Aerial crown-view tile of a tropical tree (Barro Colorado Island, Panama), acquired 20250616:
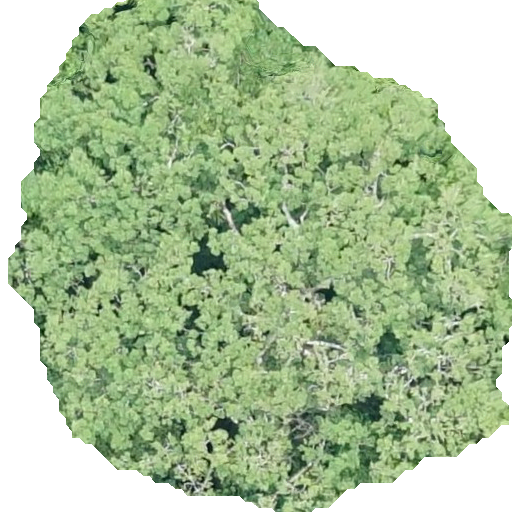
Species: Ceiba pentandra
GBIF accepted scientific name: Ceiba pentandra
Crown area: 289.367 m²